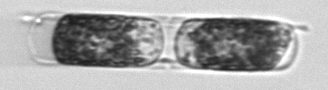
Label: Hemiaulus